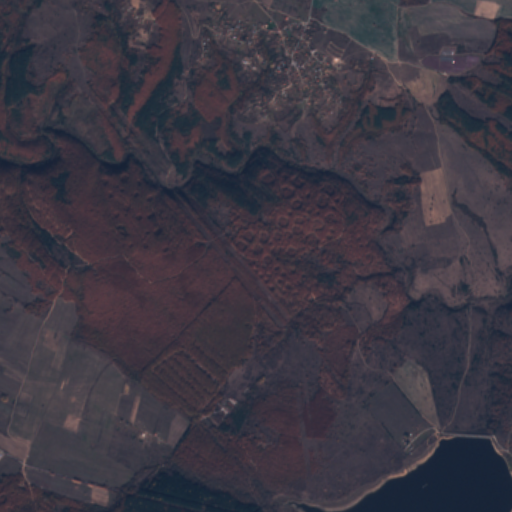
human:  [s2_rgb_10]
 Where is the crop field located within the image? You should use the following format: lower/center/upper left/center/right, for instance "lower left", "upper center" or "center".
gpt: The crop field is located in the upper right of the image.
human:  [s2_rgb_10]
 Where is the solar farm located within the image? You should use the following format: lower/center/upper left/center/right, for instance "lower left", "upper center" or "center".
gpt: The solar farm is located in the upper right of the image.
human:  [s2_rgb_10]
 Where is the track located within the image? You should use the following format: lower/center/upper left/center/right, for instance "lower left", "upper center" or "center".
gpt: There is no track in the image.